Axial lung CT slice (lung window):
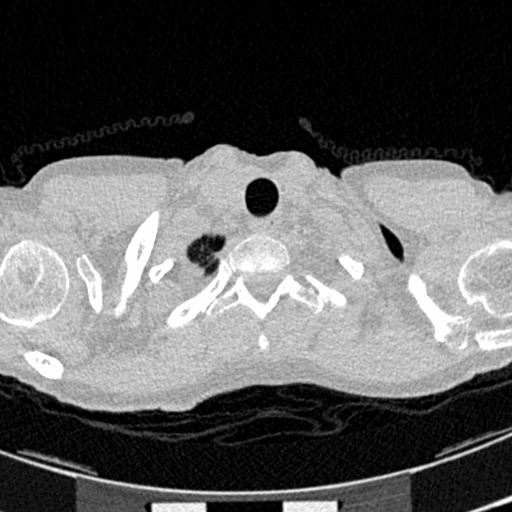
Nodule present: no